Question: I'm trying to find a good architecture for connecting to the database. It is required that the connection to the database is not repeated in each lambda function. In addition, this way will create many connections for individual lambdas instead of one common. Can I implement the structure as in the figure below, so that one lambda connects to the database, and everyone else uses its connection in its code

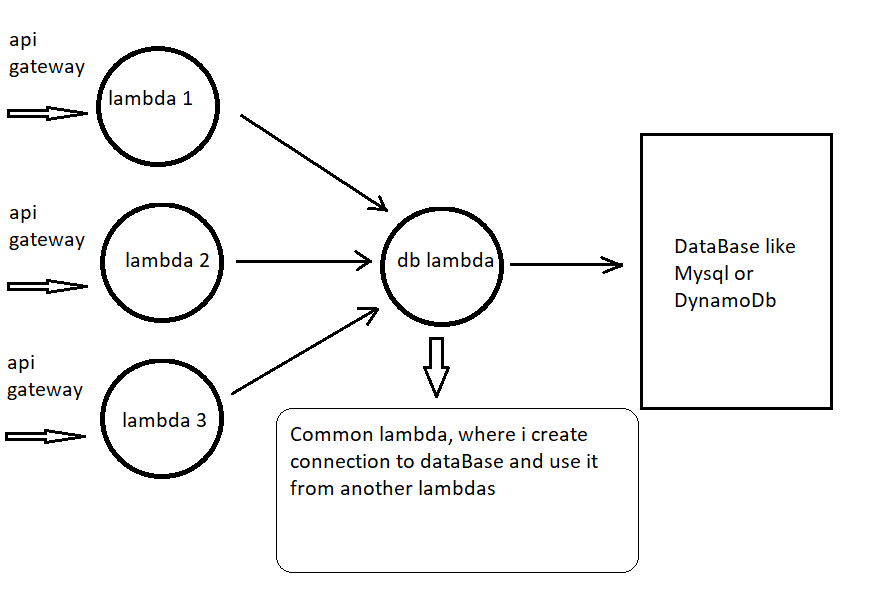
Answer: Your proposed architecture will not work because unless your Innovation of DB Lambda is too frequent to always keep it warm and that you are storing your connection in /tmp for reusing on subsequent innovations your DB Lambda will create new connections for each invocation. Moreover if your invocations of DB Lambda create multiple containers to serve simultaneous requests then you will anyways have those many connections instead of just one
Ideal solution will be to replace the DB Lambda with a tiny EC2 instance